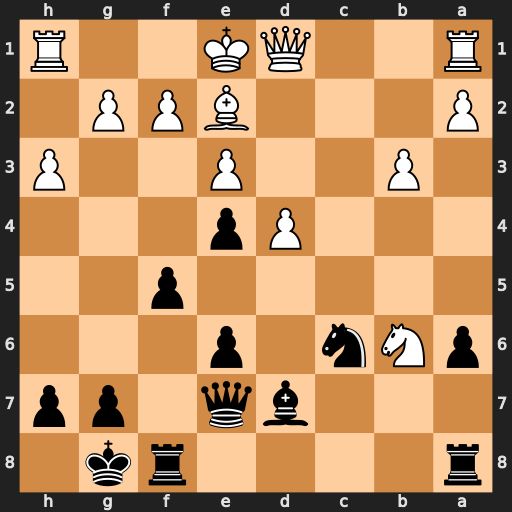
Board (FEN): r4rk1/3bq1pp/pNn1p3/5p2/3Pp3/1P2P2P/P3BPP1/R2QK2R
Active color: b
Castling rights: KQ
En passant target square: -
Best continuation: Qb4+ Qd2 Qxb6